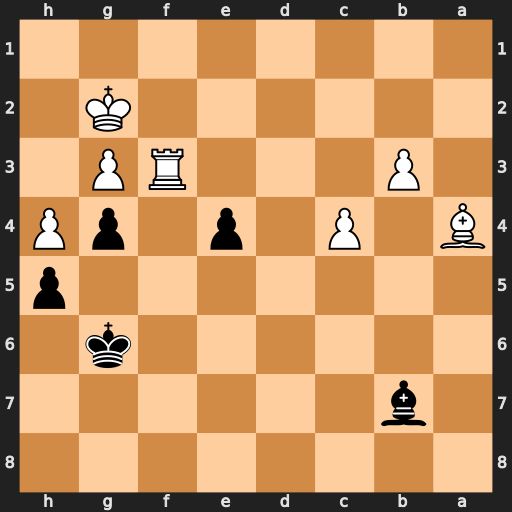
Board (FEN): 8/1b6/6k1/7p/B1P1p1pP/1P3RP1/6K1/8
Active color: b
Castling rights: -
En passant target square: -
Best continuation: e3 Be8+ Kh6 Kf1 gxf3